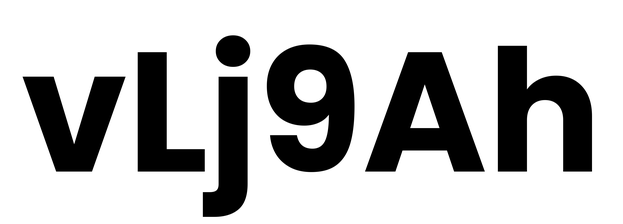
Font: Poppins-Bold